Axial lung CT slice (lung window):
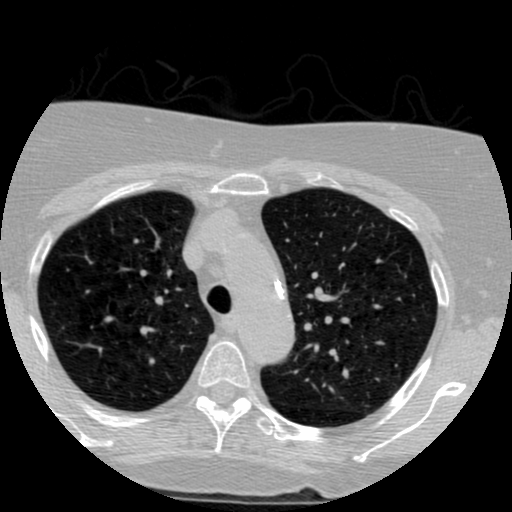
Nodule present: no